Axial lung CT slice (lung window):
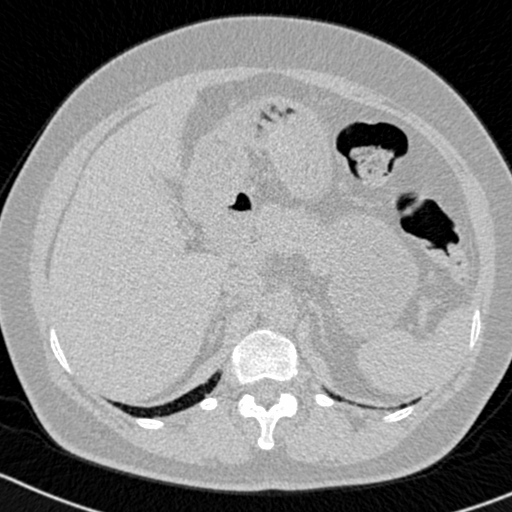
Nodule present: no